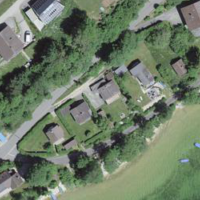
EUNIS habitat code: 43
Species observed at this site:
Perca fluviatilis